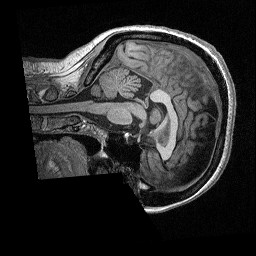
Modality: T1w
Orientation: sagittal
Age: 44
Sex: female
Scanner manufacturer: siemens
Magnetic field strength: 3 T
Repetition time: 2.3 s
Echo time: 0.00298 s